Question: I create empty app. I want set full screen without three dots(menu/search/back).

Please help!
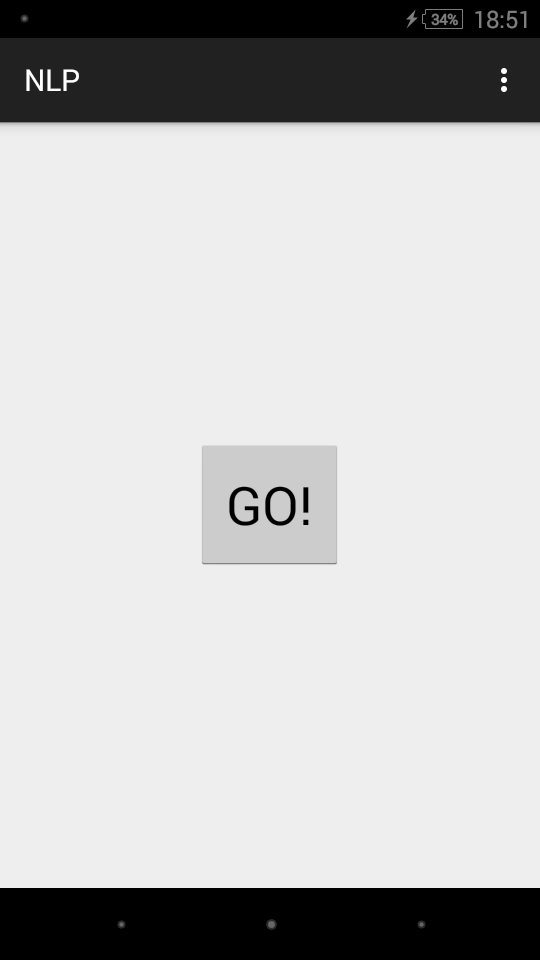
Answer: Set in the manifest
'''
<activity android:theme="@android:style/Theme.NoTitleBar.Fullscreen" .... >
'''